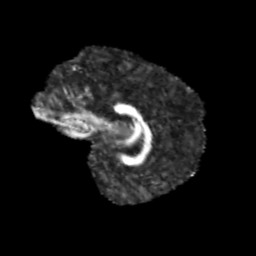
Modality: FA
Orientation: sagittal
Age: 12
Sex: male
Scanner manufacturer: siemens
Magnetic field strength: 3 T
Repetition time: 3.8 s
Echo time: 0.07 s